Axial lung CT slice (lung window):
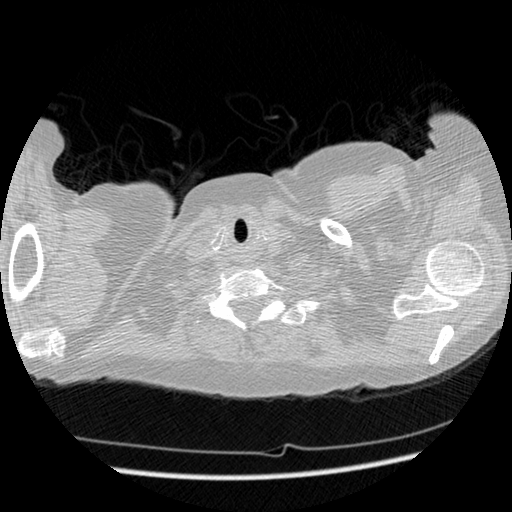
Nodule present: no